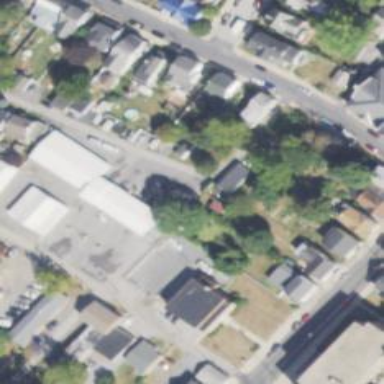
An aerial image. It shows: Alley classified as service road.